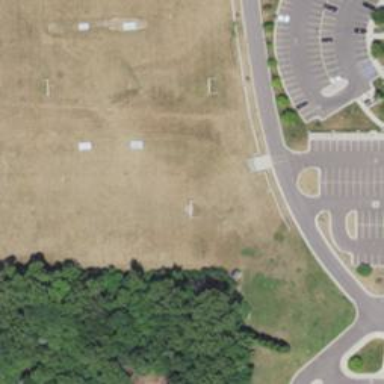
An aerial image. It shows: Soccer pitch for leisure land activities.